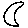
Label: moon